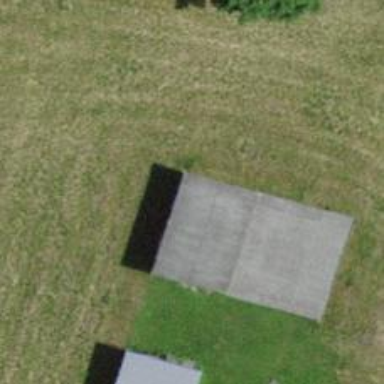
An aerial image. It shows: Shed building.